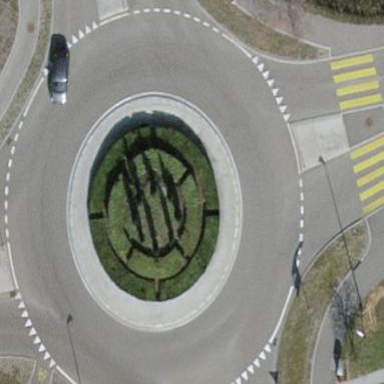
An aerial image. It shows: Secondary road with asphalt surface leading to roundabout junction.